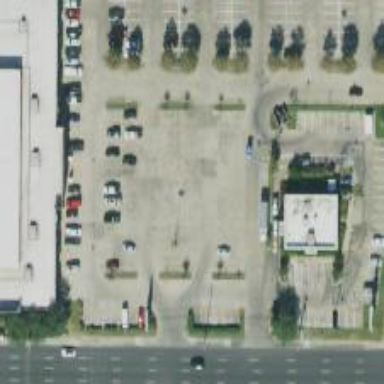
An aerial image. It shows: Parking space is available.